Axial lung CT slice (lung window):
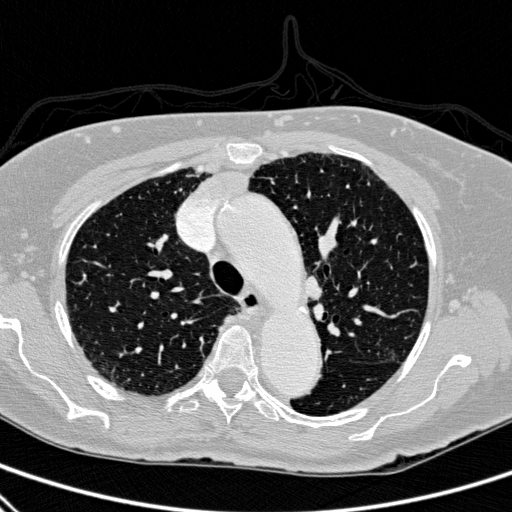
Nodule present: no